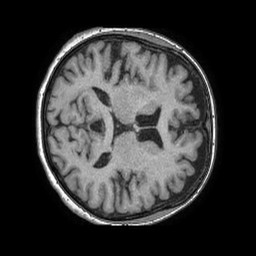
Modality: T1w
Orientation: axial
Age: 79
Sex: female
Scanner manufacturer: philips
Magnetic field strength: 1.5 T
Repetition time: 0.007531 s
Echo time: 0.003421 s